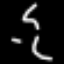
Label: squiggle